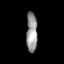
Tissue: prostate
Cell type: Fibroblasts
Senescence score: 0.7061
Nuclear area (px): 418
Mean DAPI intensity: 153.548